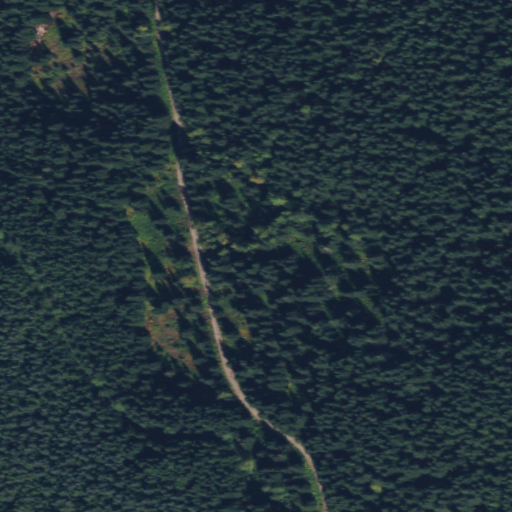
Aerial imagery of gap in Washington named Rat Trap Pass containing evergreen forest, open development, and low intensity development